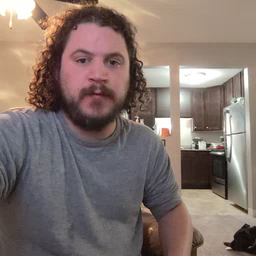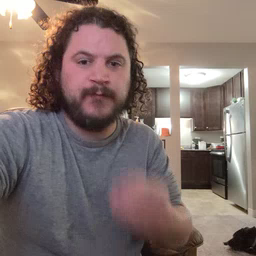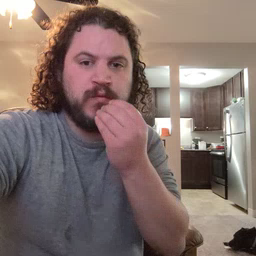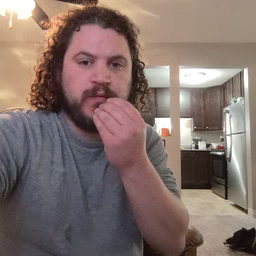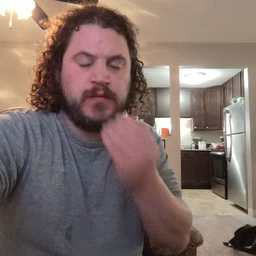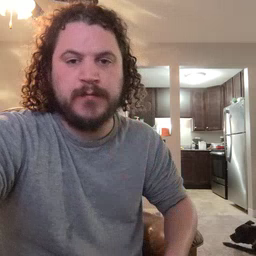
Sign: food